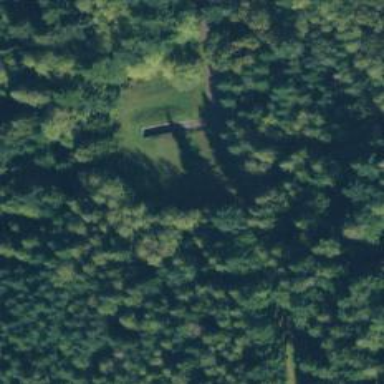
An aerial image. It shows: Military bunker.